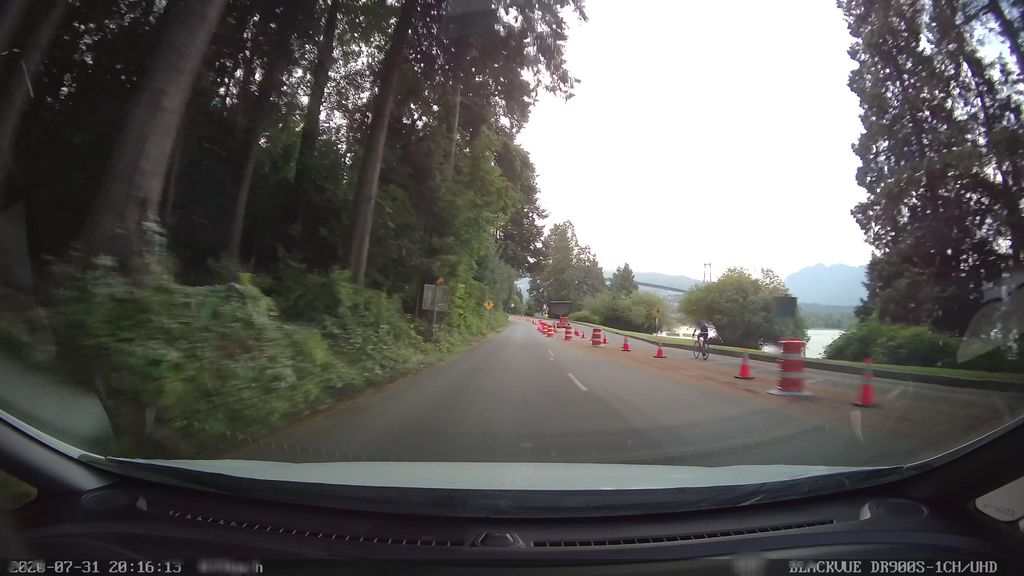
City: vancouver